Question: I am working on creating a function that will take a '$blog_id' and return the corresponding '$user_id' of the user who owns/created the blog in a multi site network.
'''
public function SelectOwnerUserIdFromBlogId( $blog_id ) { ... }
'''
I have been reviewing the database and the closest thing I can find is looking at the wp_usermeta table and filtering on capabilities but this feels too hackish. Any better idea?
'''
SELECT user_id as UserId,
IF(SUBSTRING_INDEX(SUBSTRING_INDEX(meta_key, '_', 2), '_', -1) = 'capabilities', 1, SUBSTRING_INDEX(SUBSTRING_INDEX(meta_key, '_', 2), '_', -1)) as BlogId
FROM wp_usermeta
WHERE meta_key like '%_capabilities'
AND meta_value like '%administrator%'
'''

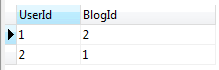
Answer: I think I figured out the query. Just replace the blog_id in the WHERE condition to get the desired user ID.
'''
SELECT meta_value as UserId
FROM wp_blogs b
JOIN wp_sitemeta sm
ON sm.site_id = b.site_id and sm.meta_key = 'admin_user_id'
WHERE b.blog_id = 2
'''